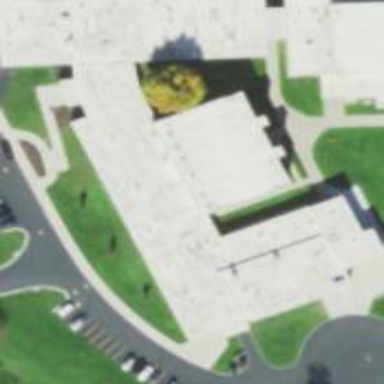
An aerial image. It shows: School building.